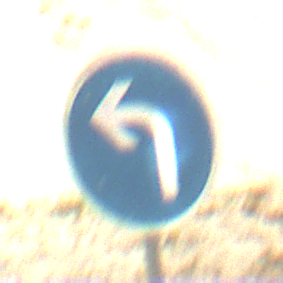
Verkehrszeichen: VorgeschriebeneFahrtrichtungLinks
Umgebung: Outdoor, Beach
Tageszeit: Midday
Wetter: PartlyCloudy
Licht: Natural
Jahreszeit: NotSpecified
Kontrast: HighContrast